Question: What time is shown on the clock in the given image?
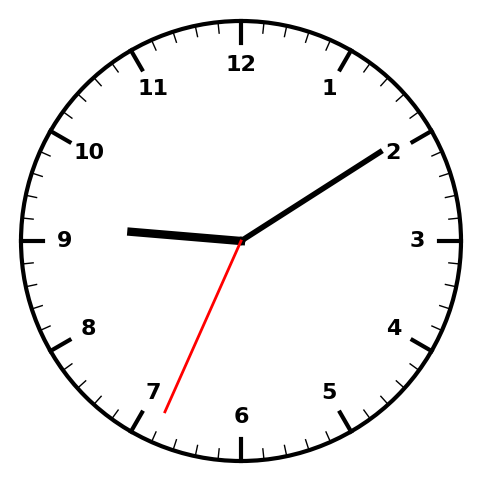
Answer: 09:09:34